Question: I'm using ASP.NET MVC 2.

Keeping it simple, I have three payment types: credit card, e-check, or "bill me later". I want to:
1. choose one payment type
2. display some fields for one payment type in my view
3. run some logic using those fields (specific to the type)
4. display a confirmation view
5. run some more logic using those fields (specific to the type)
6. display a receipt view
Each payment type has fields specific to the type... maybe 2 fields, maybe more. For now, I know how many and what fields, but more could be added. I believe the best thing for my views is to have a partial view per payment type to handle the different fields and let the controller decide which partial to render (if you have a better option, I'm open). My real problem comes from the logic that happens in the controller between views. Each payment type has a variable number of fields. I'd like to keep everything strongly typed, but it feels like some sort of dictionary is the only option. Add to that specific logic that runs depending on the payment type.
In an effort to keep things strongly typed, I've created a class for each payment type. No interface or inherited type since the fields are different per payment type. Then, I've got a Submit() method for each payment type. Then, while the controller is deciding which partial view to display, it also assigns the target of the submit action.
This is not elegant solution and feels very wrong. I'm reaching out for a hand. How would you do this?
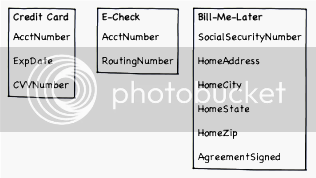
Answer: It's one for thing for, say, an 'Order' object to not really care about the particular payment type--just knowing that there is a 'PledgedAmount' and a 'DepositedAmount' property, for example, is enough for that class to do its job (e.g., "don't allow myself to go to Shipped status if order is not charged, via whatever payment method, I don't really care, as long as it's charged somehow I'm cool").
It's another thing for the UI to not really care: you either write a 'switch' to load the right view and be done with it, or you end up creating a dictionary-like collection of fields, rules, and validation metadata and let the UI generate itself dynamically.
For example, I took the latter approach when I was adding international address support for one of my applications. I abstracted addresses into a common set of fields: 'AdministrativeArea', 'Municipality', etc, and defined an 'AddressScheme' class which defined 'AddressFieldRule's for each field, stating whether or not it was required, if a regex should be applied, if there is a specific set of allowed values, etc. It was appropriate since we could add or remove countries to the allowed list at any time without recompiling and redeploying the application; the UI could dynamically generate itself based on the 'AddressScheme', which itself was loaded from the database. Sweet.
But are you really going to be adding payment types (a) with great frequency or (b) without re-compiling your application? Sometimes you really do need an actual Toaster instead of a Breakfast Cooking Machine w/ Bread and Other Yeast-Based Goods Browning Module, so just add a switch or a dictionary that maps a type to the correct view: I think it's perfectly acceptable for the UI to have to be able to distinguish among these types, and, more importantly, for you to custom-write and tailor the presentation of each type--but the higher-up parts might benefit from some abstraction. <URL>
In your example, you can share common code for steps 1, 4, and 6, but delegate to specific UI methods and views for steps 2, 3, and 5. And the world will still spin round.
My two cents. Good luck!